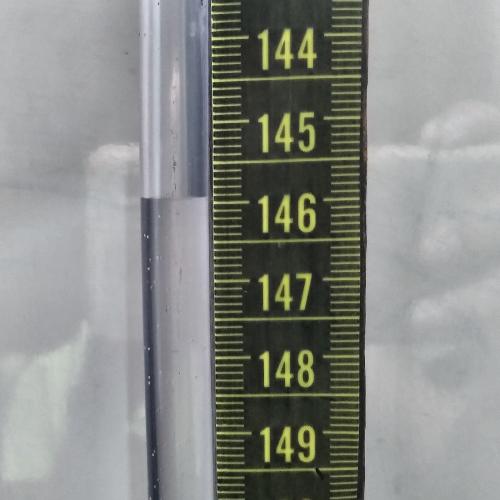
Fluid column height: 145.9 cm